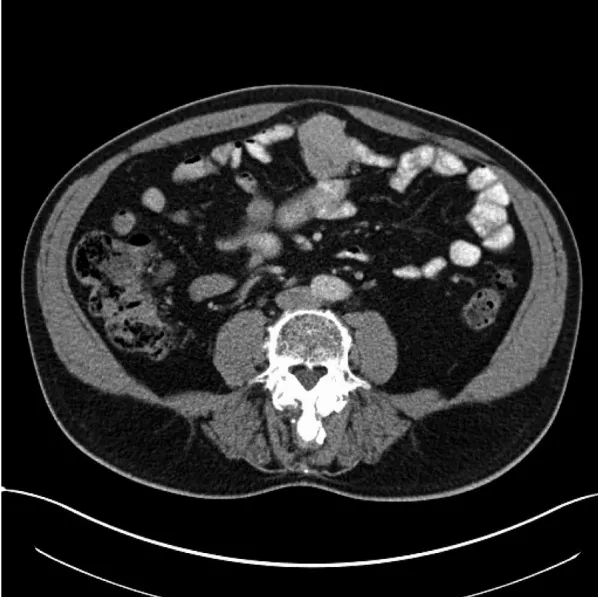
Coronal view of CT AP showing 4.5 cm lobulated mass in the anterior abdominal wall.
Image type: radiology (ct)